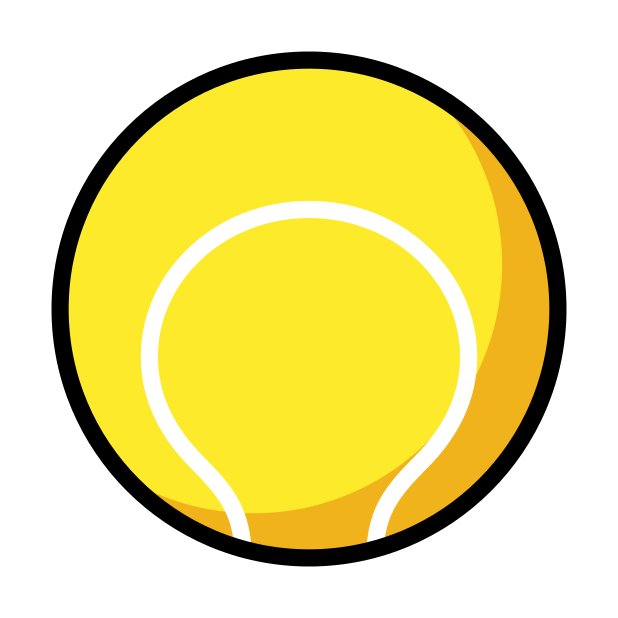
Emoji: 🎾
Name: tennis racquet and ball
Unicode: 0x1f3be